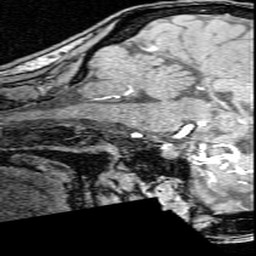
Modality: angio
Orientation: sagittal
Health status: ill
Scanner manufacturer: siemens
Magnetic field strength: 3 T
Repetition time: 0.023 s
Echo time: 0.00395 s